Question: I would appriciate any ideas on how to approach this problem/function in SQL code. Please see the attached image.
I need to Group the , Sum the according to each AbsenceCausegroup and get this displayed under each AbsenceEmployeeID.
The goal is to achieve a new table like:
'''
|AbsenceEmployeeID|AbsenceCause|numDays|
| <PHONE>|Children | 9|
| <PHONE>|Travel | 2|
'''
Thanks,
Joergen Mathiesen

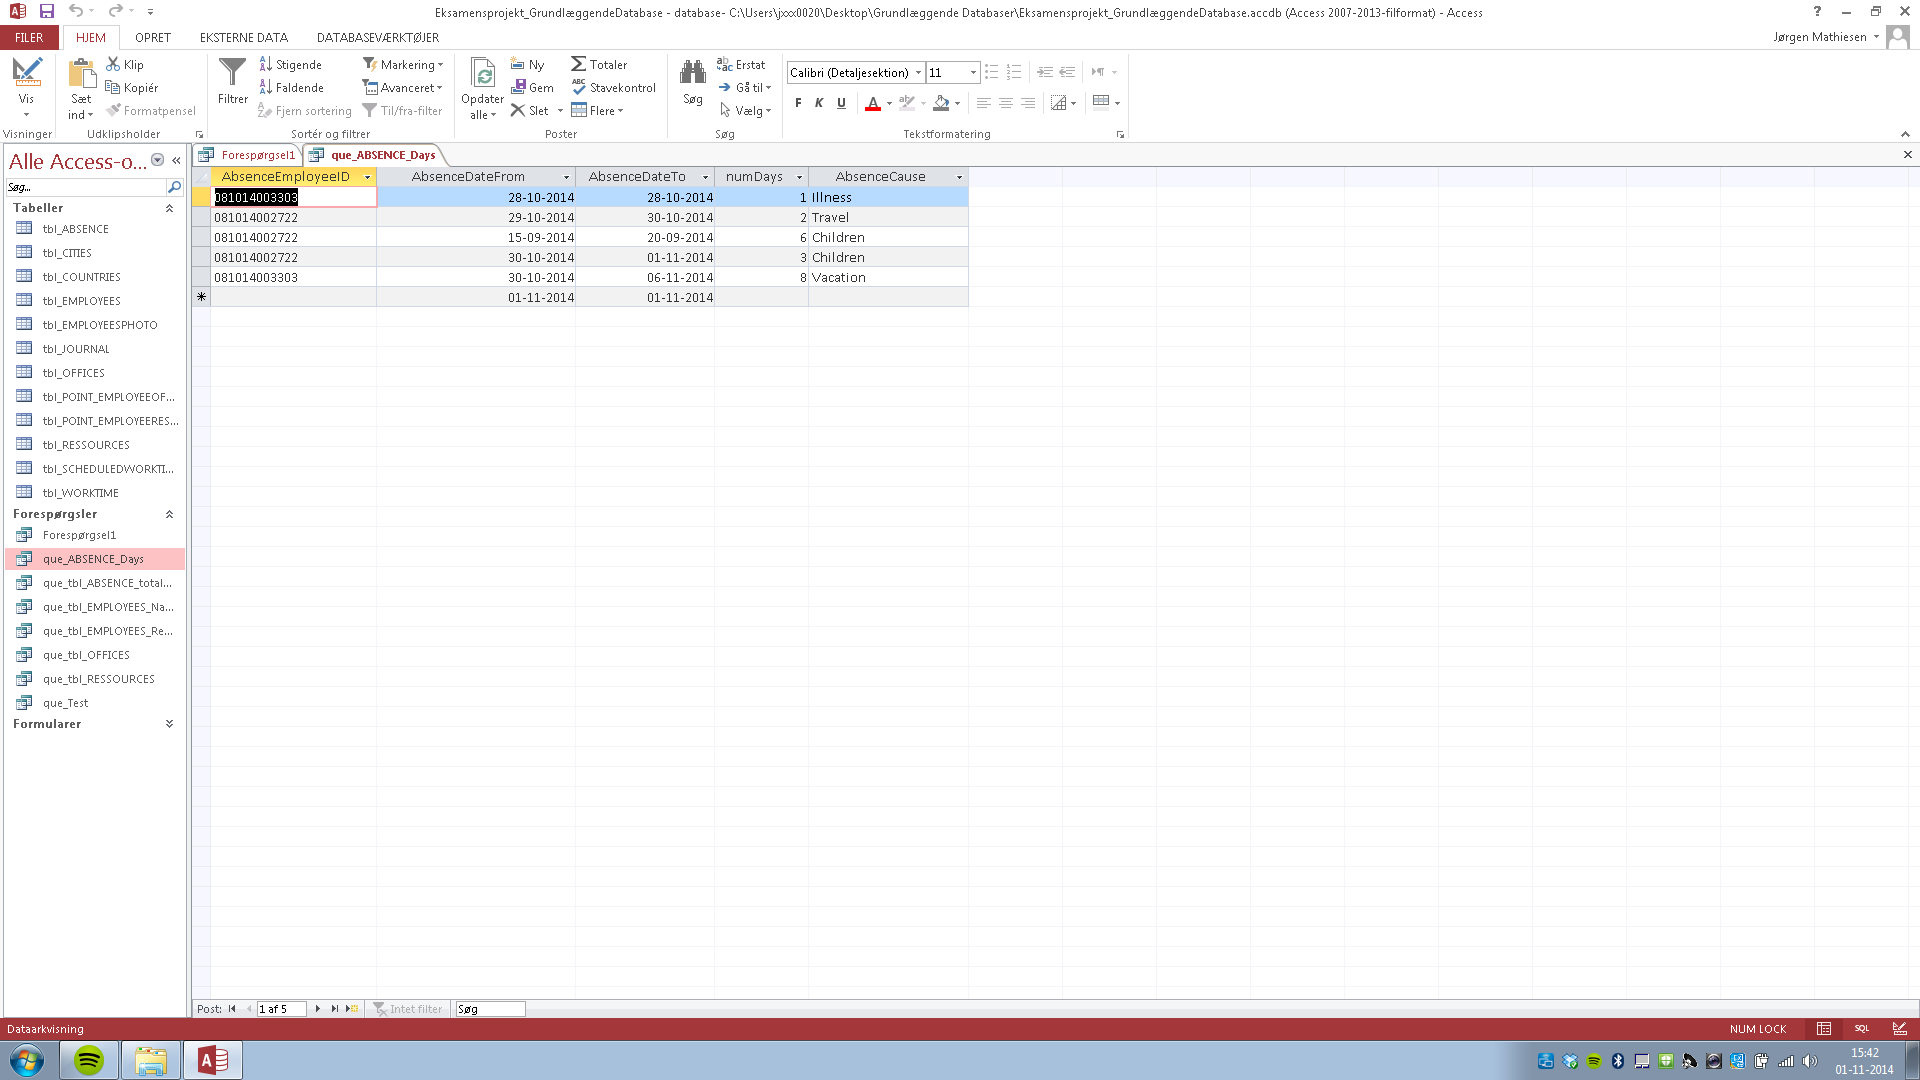
Answer: Something like this ?
'''
SELECT AbsenceEmployeeID,
AbsenceCause,
SUM(numDays)
FROM que_ABSENCE_Days
GROUP BY AbsenceEmployeeID,
AbsenceCause
'''